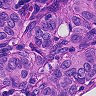
Metastatic tissue present: yes